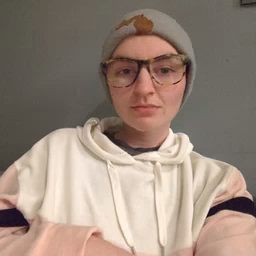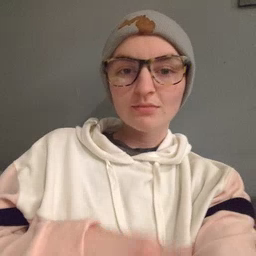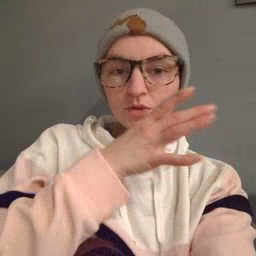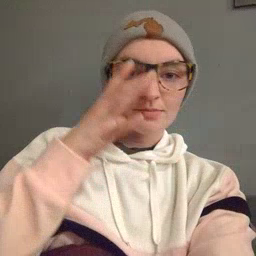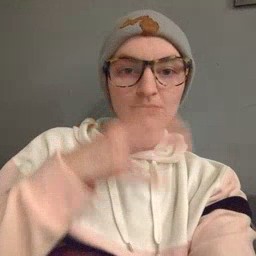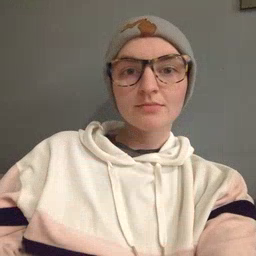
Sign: farm